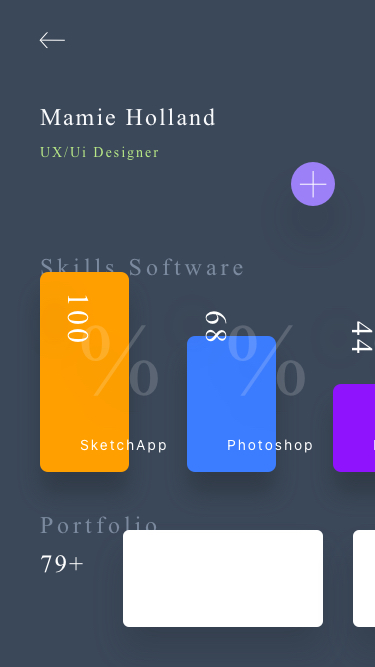
Text in this UI design:
Skills Software
%
100
SketchApp
%
68
Photoshop
%
44
IIIustrator
Portfolio
79+
UX/Ui Designer
Mamie Holland